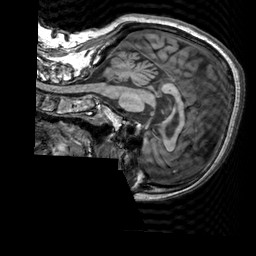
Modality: T1w
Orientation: sagittal
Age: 67
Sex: female
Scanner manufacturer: siemens
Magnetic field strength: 3 T
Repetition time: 2.3 s
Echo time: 0.00303 s